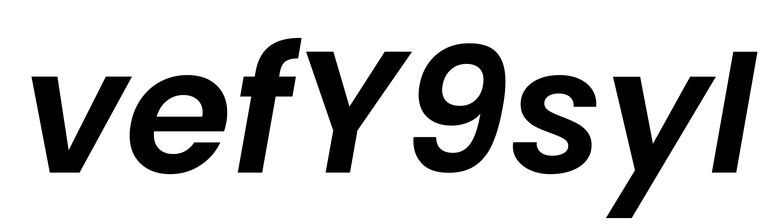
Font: Poppins-SemiBoldItalic